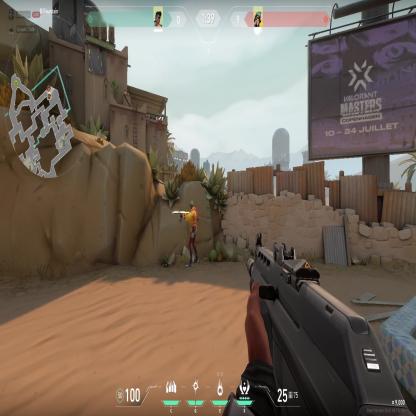
Label: enemy